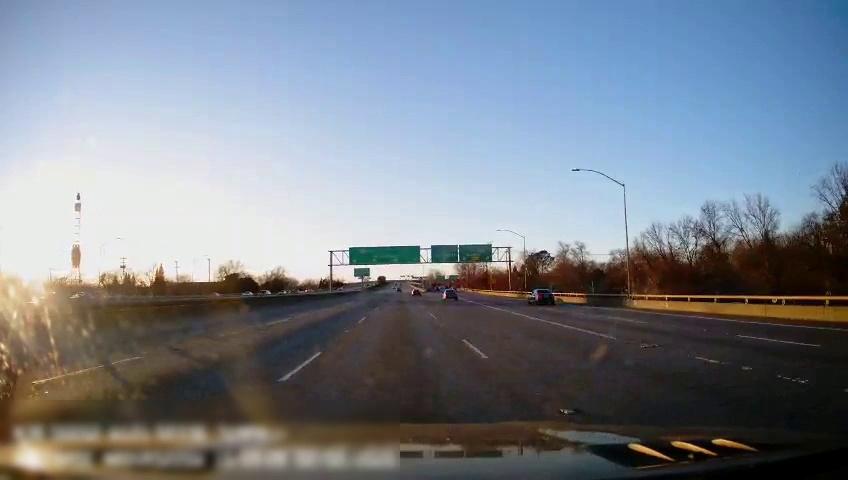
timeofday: Day
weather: Sunny
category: Drivable Space
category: Vehicles | Car
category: Vehicles | Car
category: Vehicles | Car
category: Vehicles | Car
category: Vehicles | Car
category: Vehicles | Car
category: Lanes | Current Lane
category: Lanes | Current Lane
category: Lanes | Alternate Lane
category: Lanes | Alternate Lane
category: Lanes | Alternate Lane
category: Lanes | Alternate Lane
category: Traffic | Signs
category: Traffic | Signs
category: Traffic | Signs